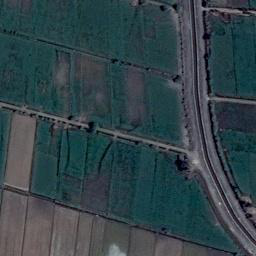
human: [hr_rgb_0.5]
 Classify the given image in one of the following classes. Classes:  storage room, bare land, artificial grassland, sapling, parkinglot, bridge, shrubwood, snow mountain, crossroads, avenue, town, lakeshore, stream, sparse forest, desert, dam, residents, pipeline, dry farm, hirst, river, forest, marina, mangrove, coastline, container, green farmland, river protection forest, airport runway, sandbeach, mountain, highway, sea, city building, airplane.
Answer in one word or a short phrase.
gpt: green farmland